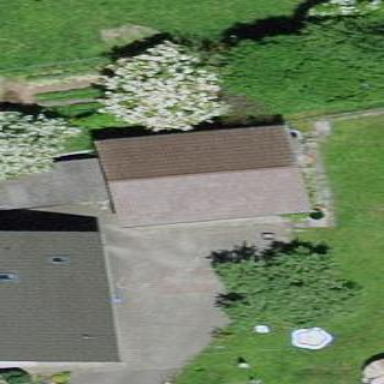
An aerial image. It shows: Garage building.